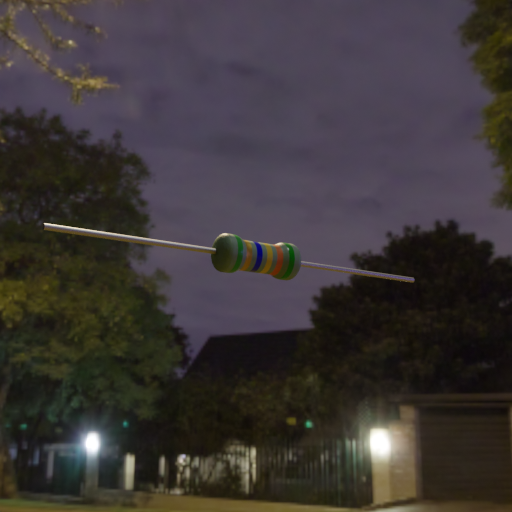
Resistor colour bands (in order): green, gold, blue, yellow, orange, green